Question: So here's the object:

As you can see, the last amount(2000) is lower than 10000 but it's still at the end. I'm trying to display the elements sorted by amount. I know that I have to convert the object to array and use sort on it, but don't have an idea how can I do this properly.
EDIT: I've tried something like this without any success:
'''
var packs_array = [];
jQuery.each(json.purchase_packs, function(i, pack) {
packs_array.push(pack);
});
packs_array.sort();
'''
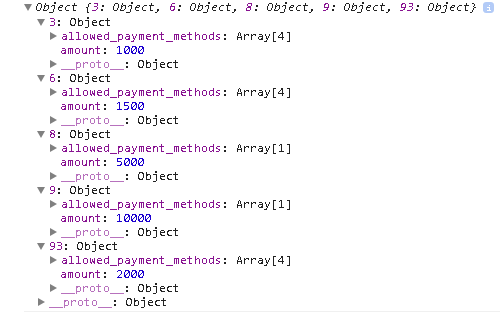
Answer: '''
var packs = {
0: { amount: 2000 },
3: { amount: 1000 },
5: { amount: 50 }
};
var sortedPacks = Object.keys(packs)
.map(function (id) {
packs[id].id = parseInt(id, 10);
return packs[id];
})
.sort(function (a, b) {
return a.amount - b.amount;
});
console.log(sortedPacks); // => [{"amount":50,"id":5},{"amount":1000,"id":3},{"amount":2000,"id":0}]
'''